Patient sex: F
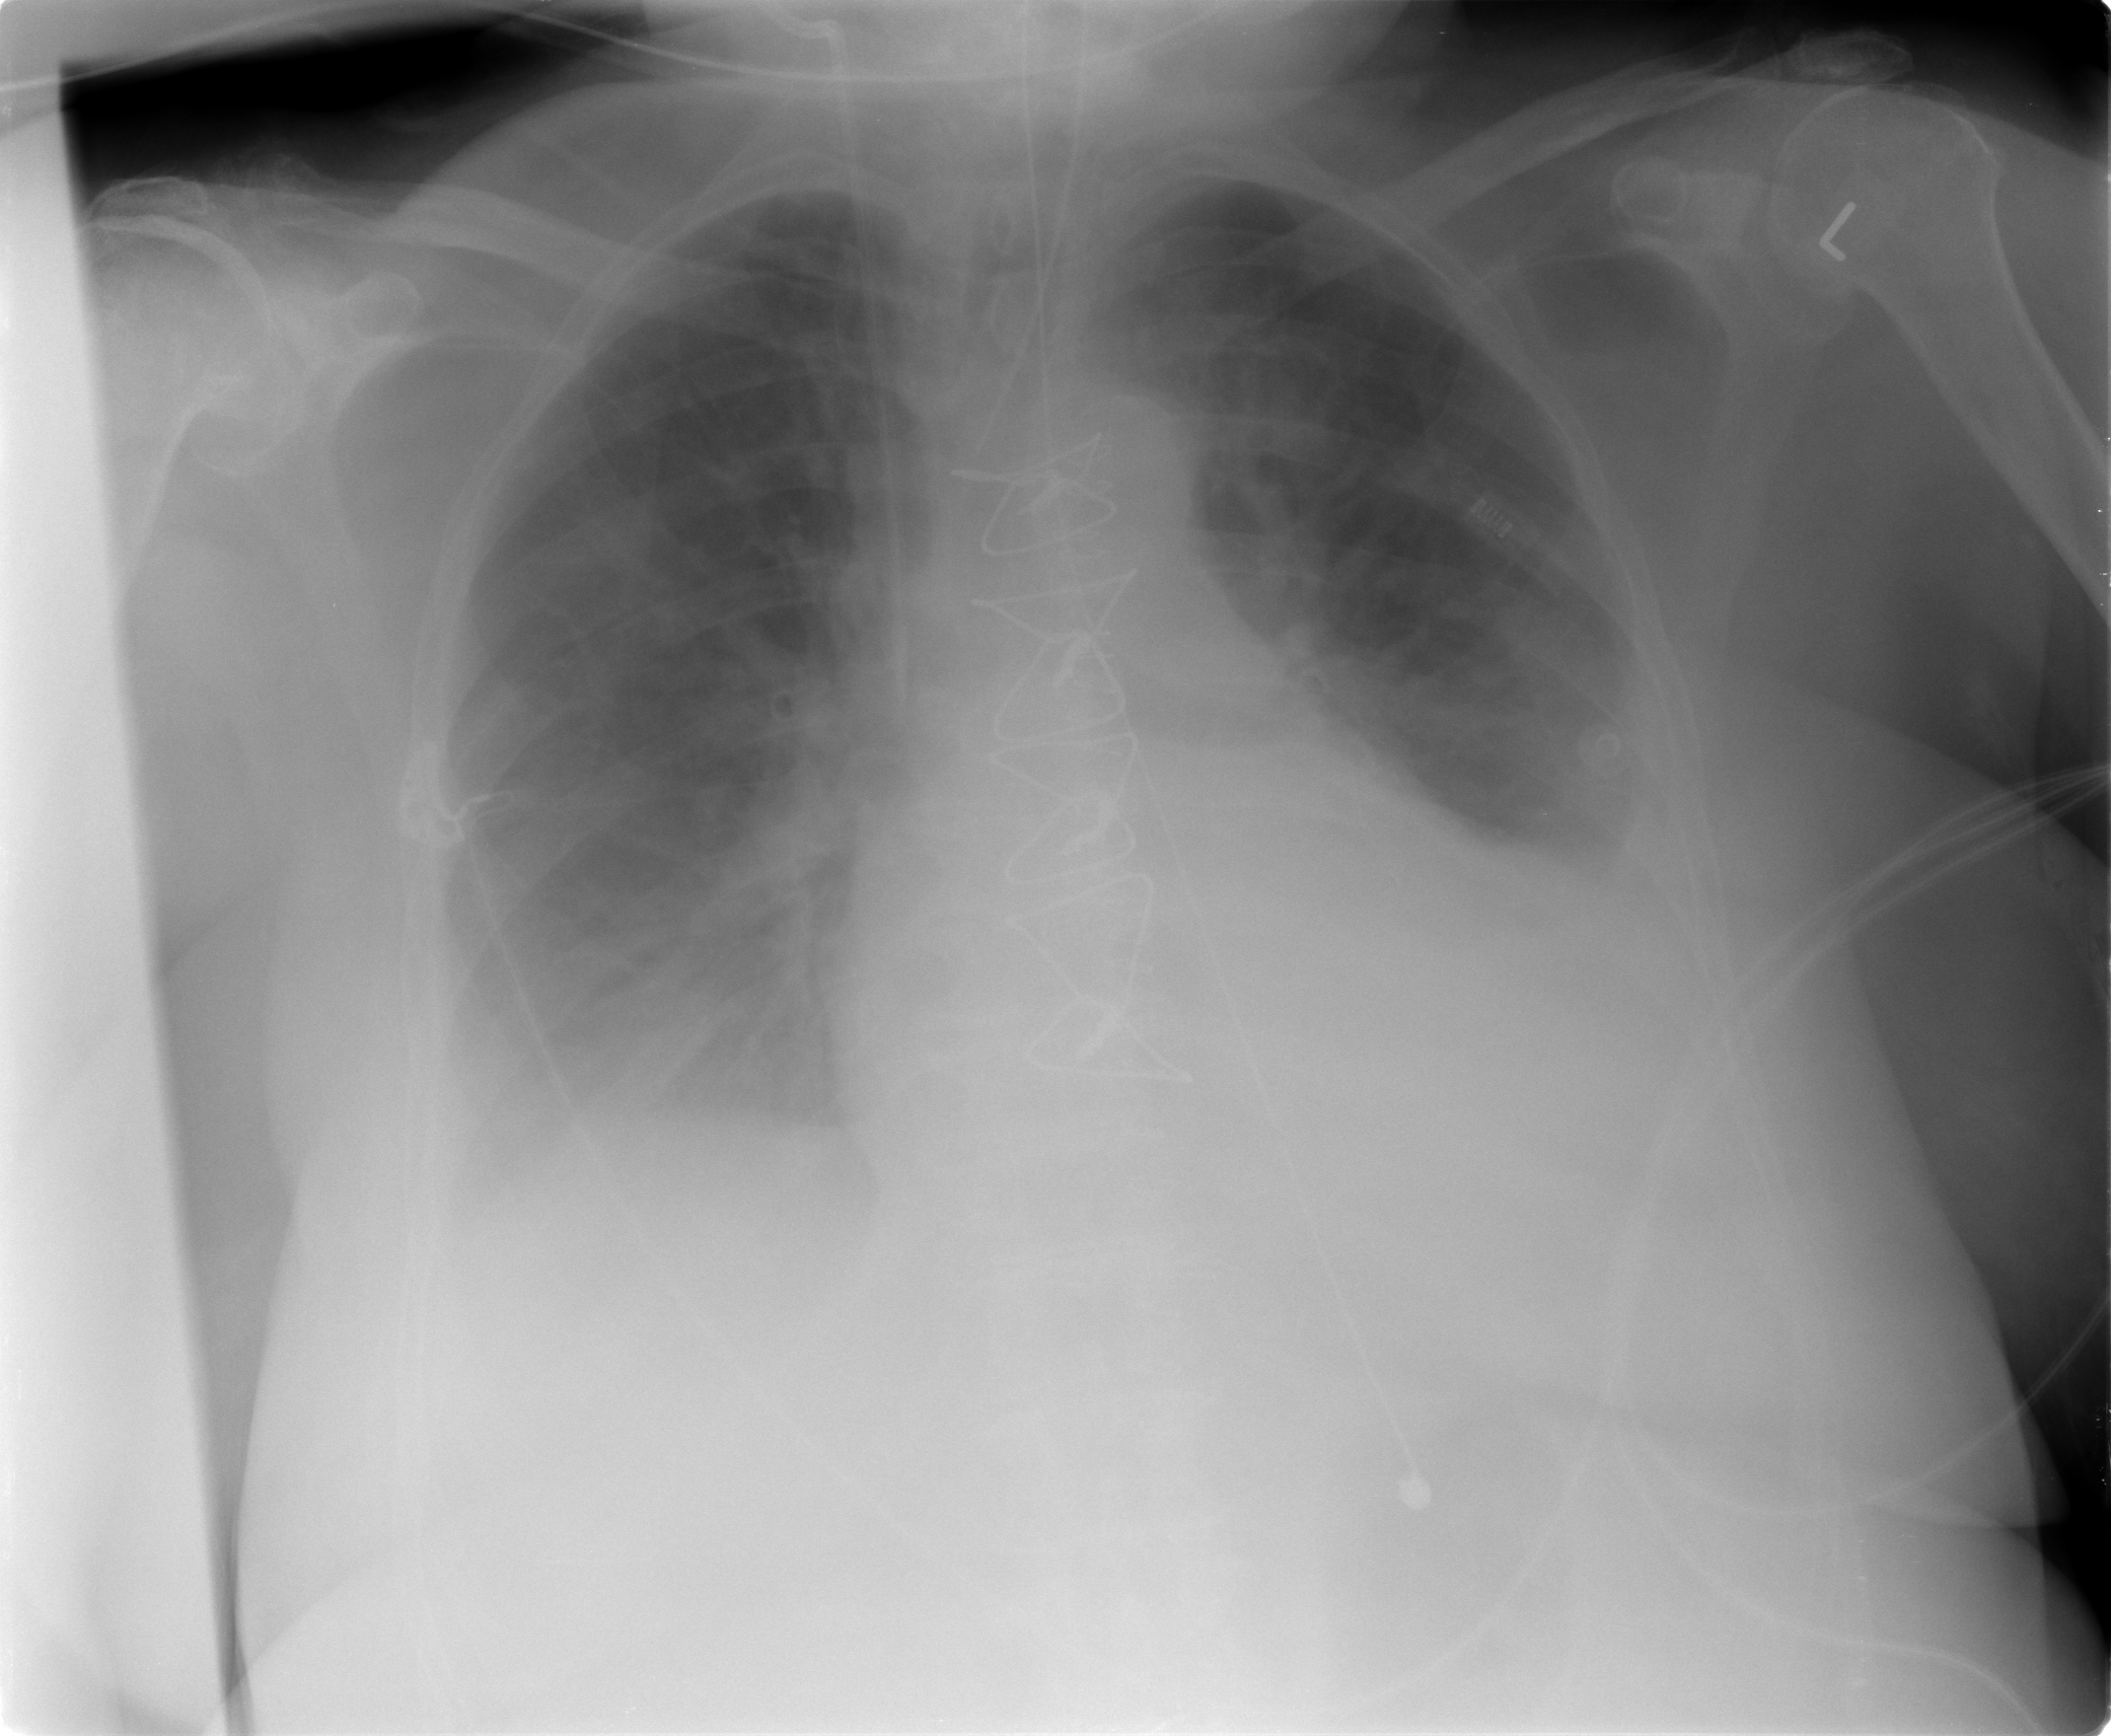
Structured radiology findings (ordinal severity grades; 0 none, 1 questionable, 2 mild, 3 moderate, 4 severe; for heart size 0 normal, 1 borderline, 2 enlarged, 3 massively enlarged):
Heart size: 2
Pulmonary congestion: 0
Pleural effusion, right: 2
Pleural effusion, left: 2
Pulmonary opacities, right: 1
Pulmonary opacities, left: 0
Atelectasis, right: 3
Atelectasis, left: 2